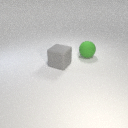
large gray rubber cube in front of large green rubber sphere